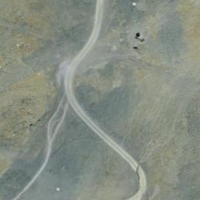
EUNIS habitat code: 31
Species observed at this site:
Saxifraga paniculata